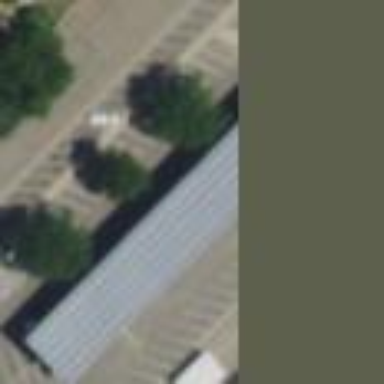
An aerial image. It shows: View of roof of building.